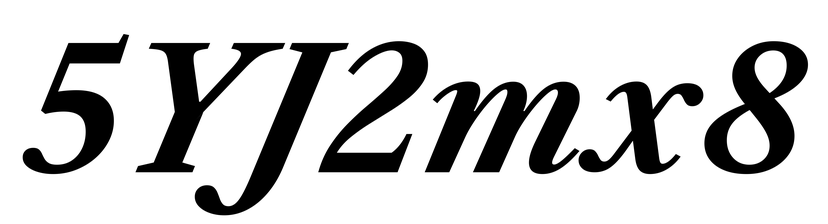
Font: LibreCaslonText-Italic_Bold_Italic